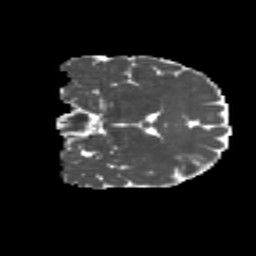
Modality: MD
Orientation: coronal
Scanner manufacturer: siemens
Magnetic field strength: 3 T
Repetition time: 4.16 s
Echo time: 0.0806 s